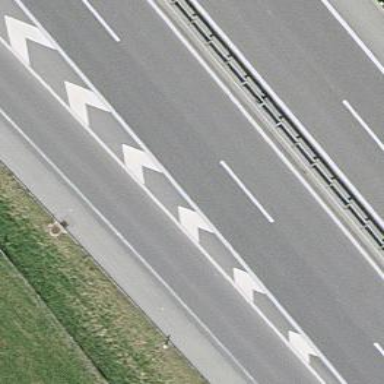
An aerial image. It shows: View of motorway.